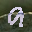
Label: 9